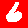
Digit: 6